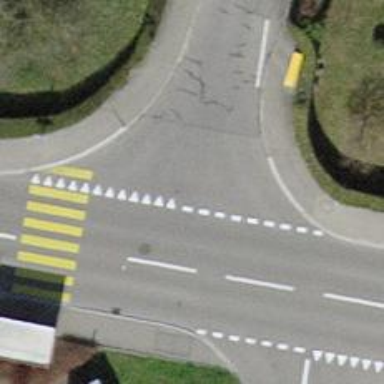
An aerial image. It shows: Unmarked crossing on the road.